Interaction volume radius: 10 \u00c5
Interaction volume height: 10 \u00c5
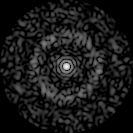
Disorder parameter: 0.8649